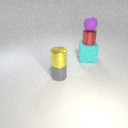
small gray metal cylinder below small yellow metal cylinder